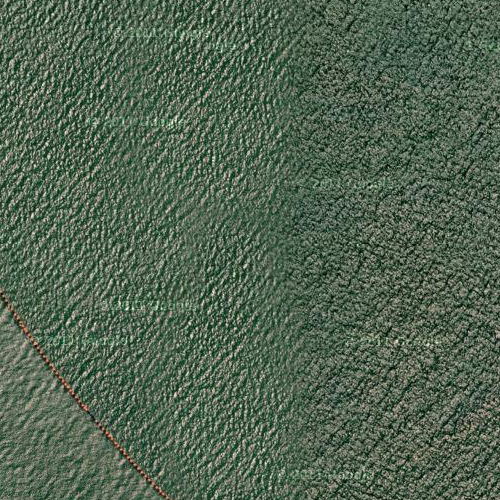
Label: sydney